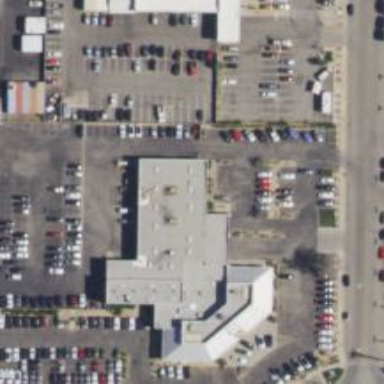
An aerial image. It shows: Commercial building with car shop.